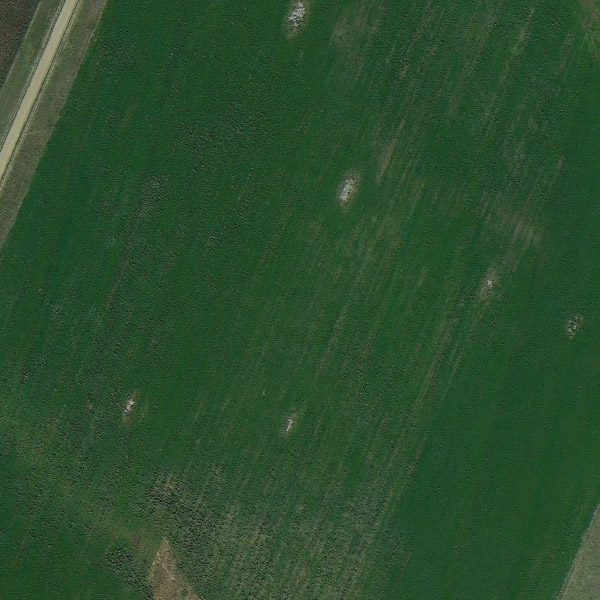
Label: Meadow